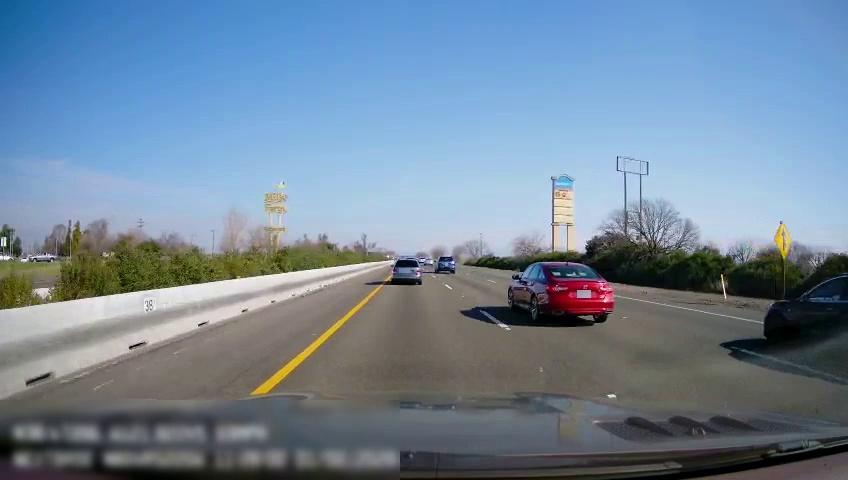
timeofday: Day
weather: Sunny
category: Drivable Space
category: Vehicles | SUV
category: Vehicles | Car
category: Vehicles | SUV
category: Vehicles | Car
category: Lanes | Current Lane
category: Lanes | Current Lane
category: Lanes | Alternate Lane
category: Lanes | Alternate Lane
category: Traffic | Signs